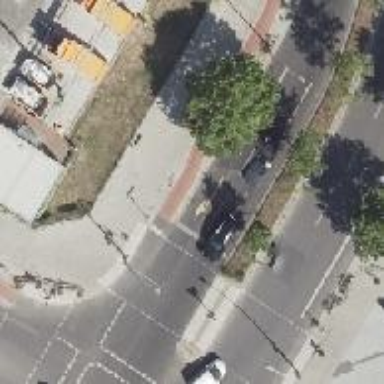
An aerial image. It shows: Tertiary road with asphalt surface and cycle track on the right side. It is dual carriageway.